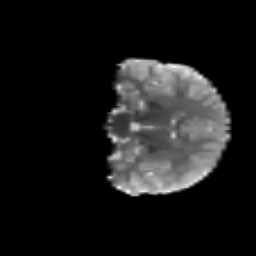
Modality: T2w
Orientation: coronal
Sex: female
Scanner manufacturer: siemens
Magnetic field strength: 3 T
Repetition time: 5 s
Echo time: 0.071 s